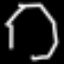
Label: octagon